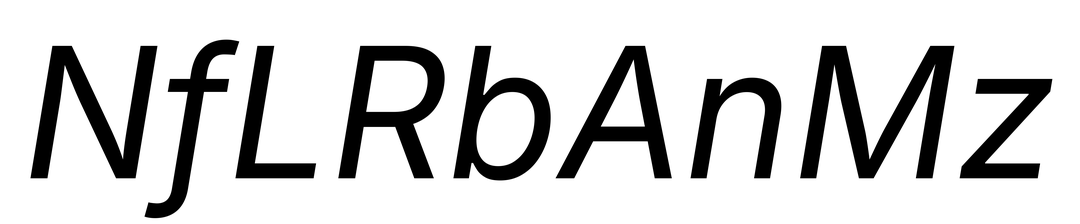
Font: Inter-Italic_Italic